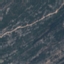
Land use / land cover class: HerbaceousVegetation